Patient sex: F
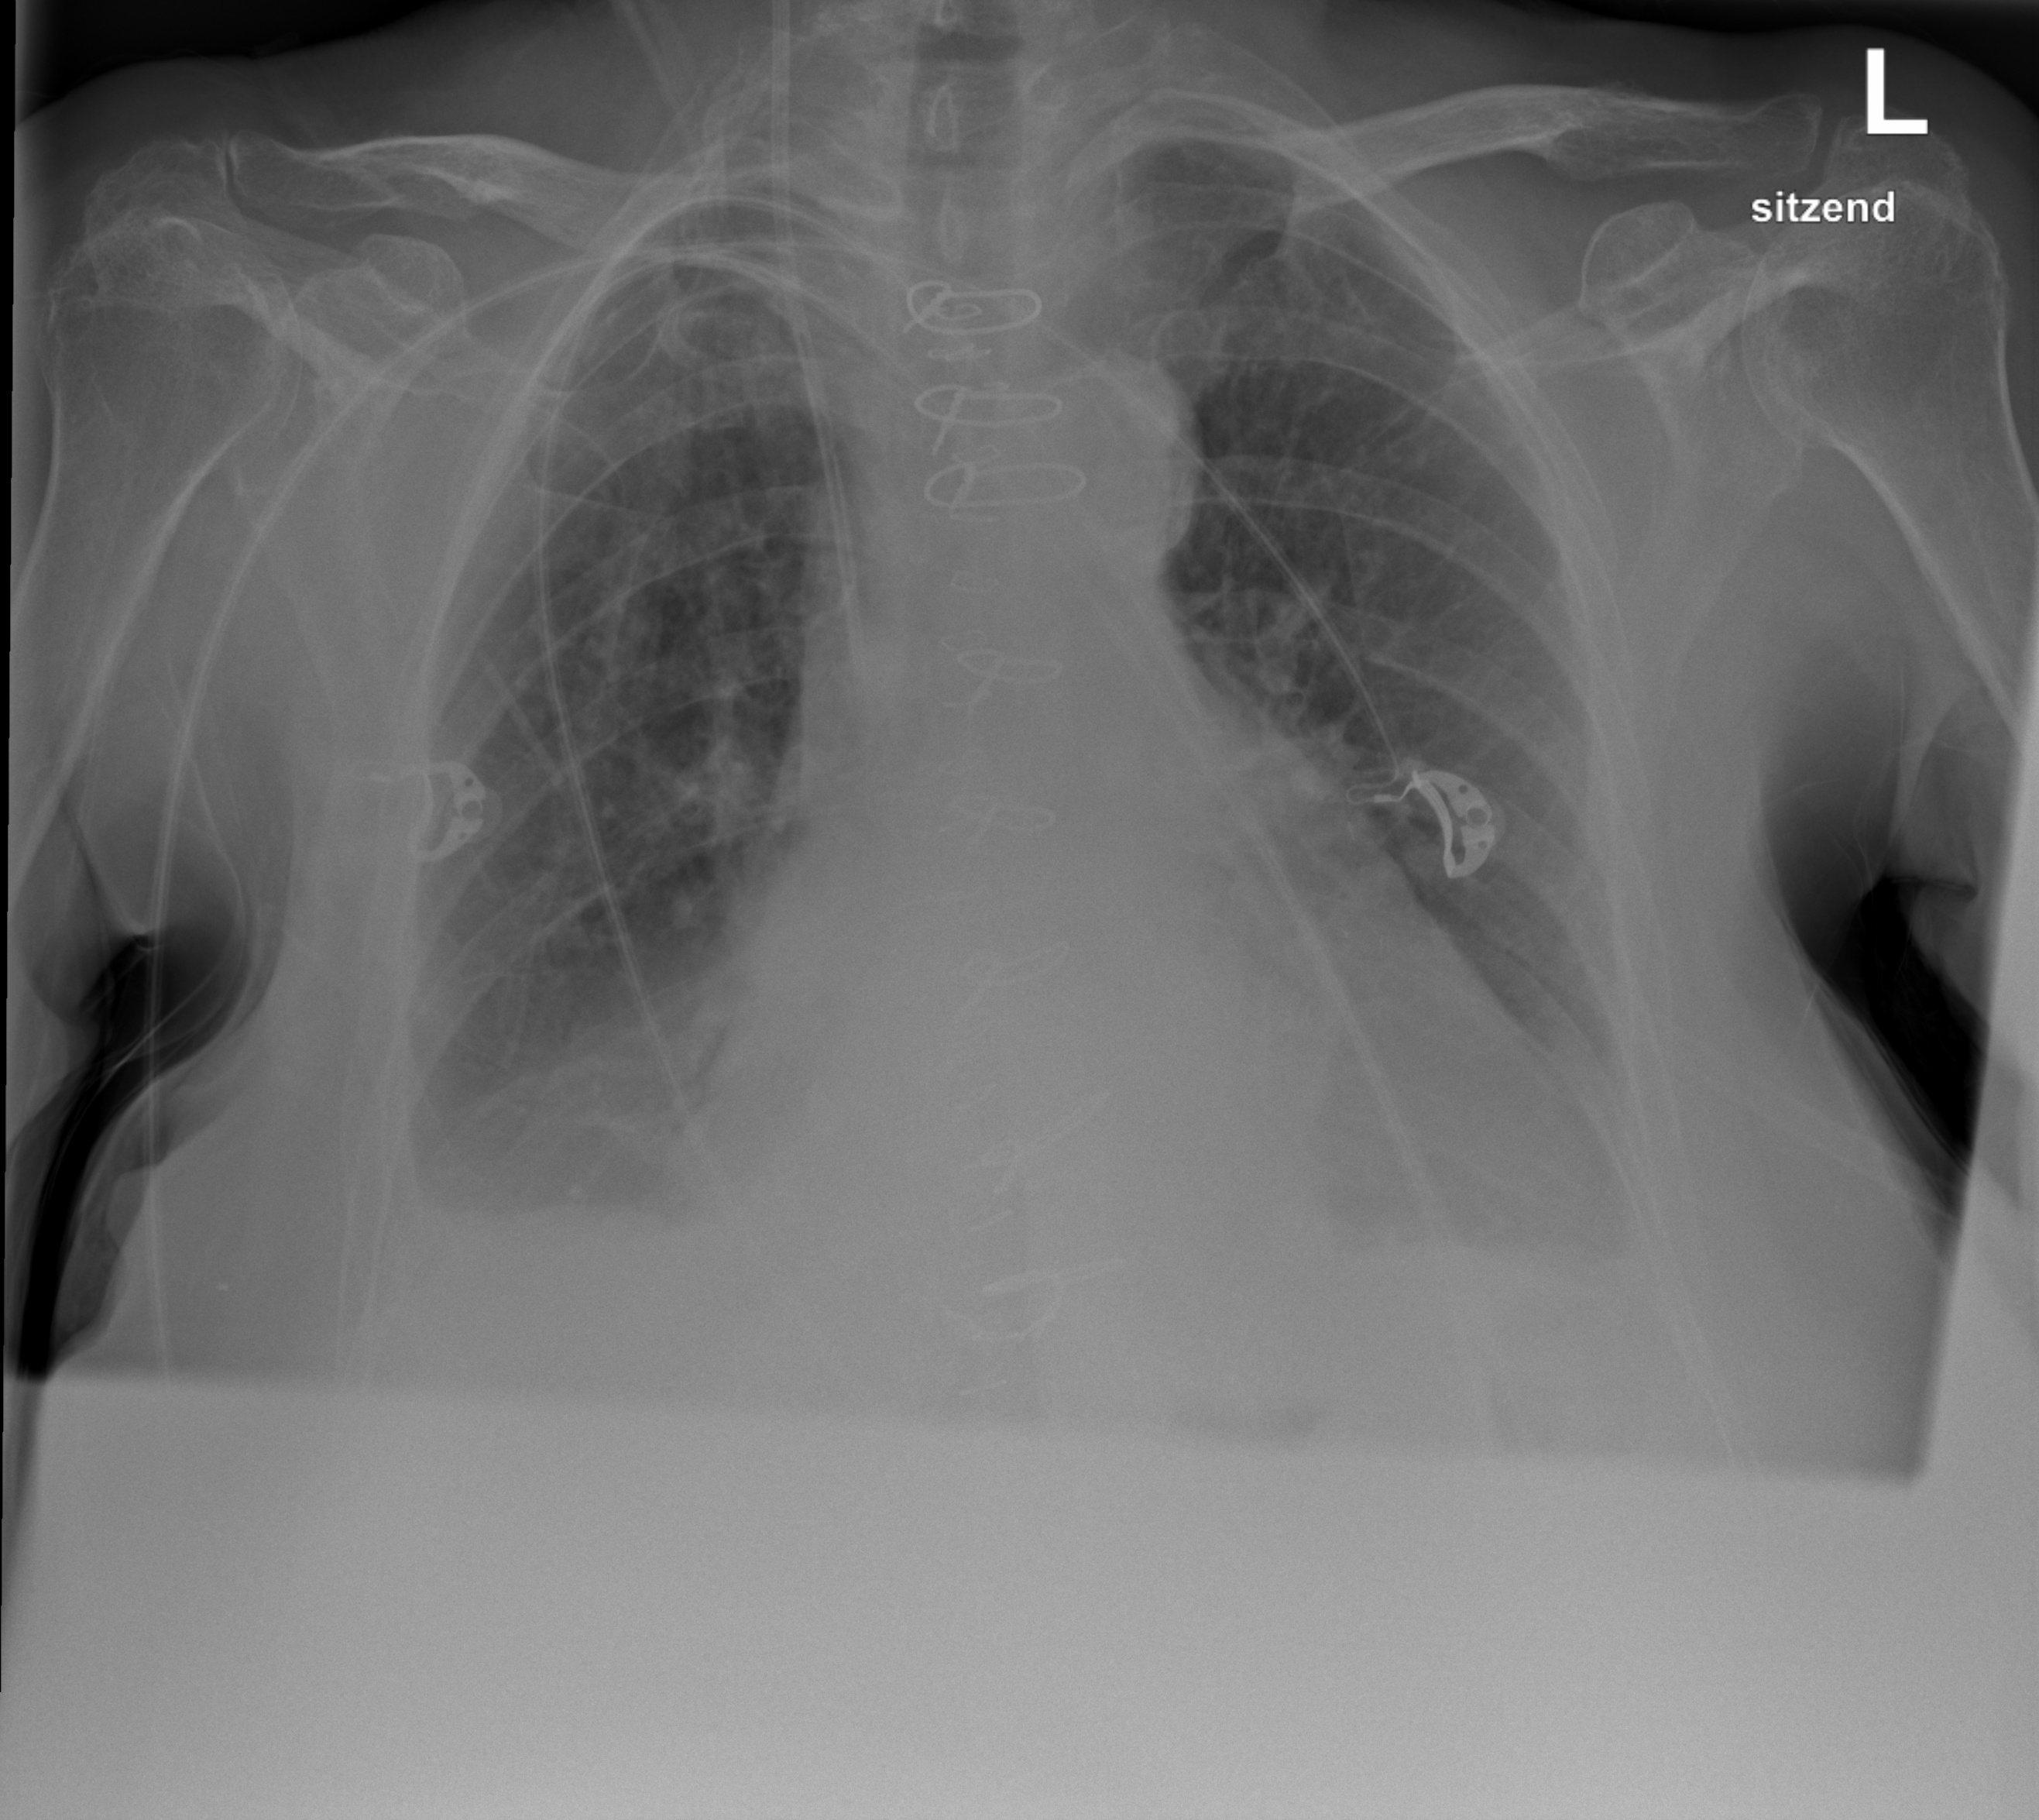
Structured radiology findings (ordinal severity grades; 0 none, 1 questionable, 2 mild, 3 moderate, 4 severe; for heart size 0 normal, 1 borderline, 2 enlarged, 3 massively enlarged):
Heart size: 3
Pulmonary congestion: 2
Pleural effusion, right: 3
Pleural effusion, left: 2
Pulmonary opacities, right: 0
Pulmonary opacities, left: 0
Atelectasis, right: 2
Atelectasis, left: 2